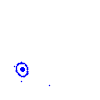
Particle: pion